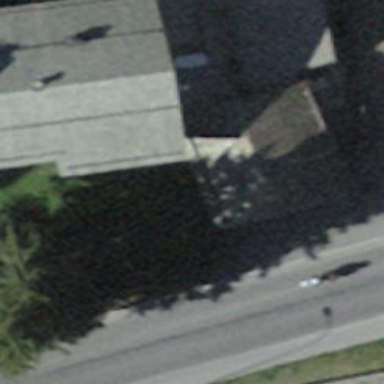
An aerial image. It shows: House with tile roof.